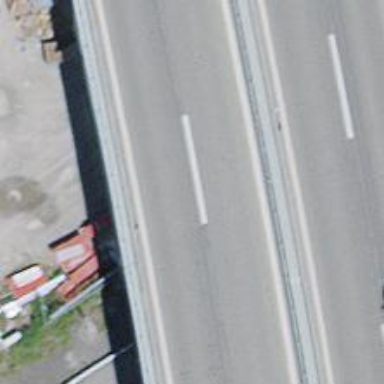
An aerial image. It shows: Motorway bridge with asphalt surface.